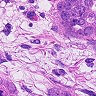
Metastatic tissue present: yes